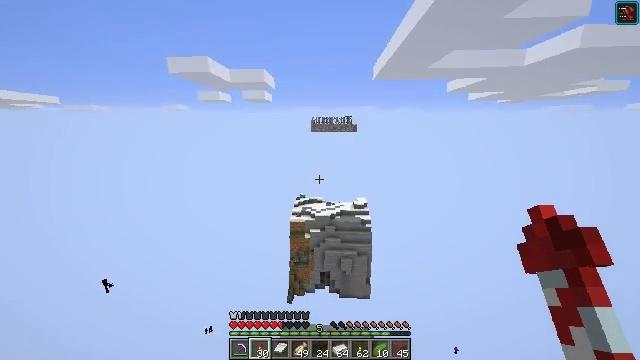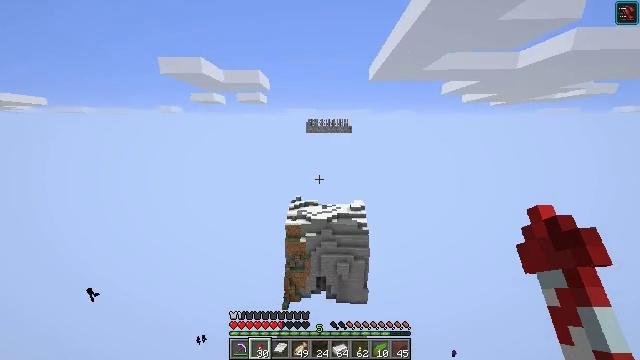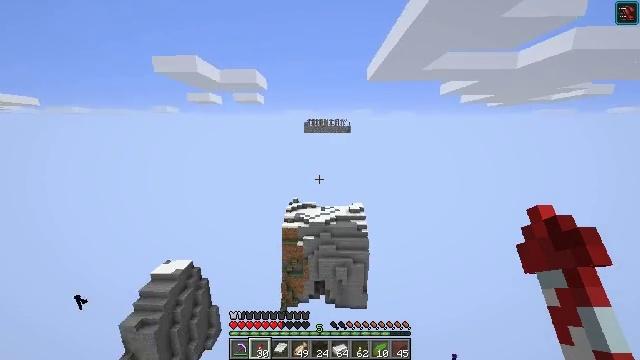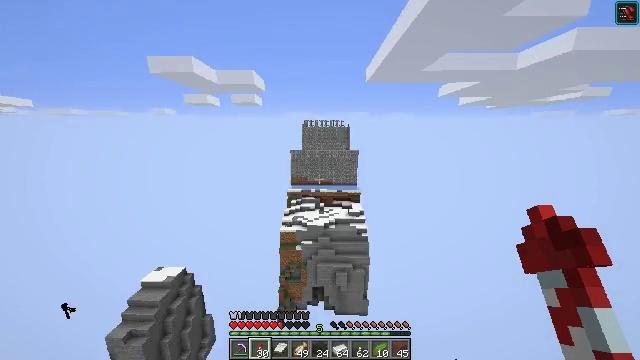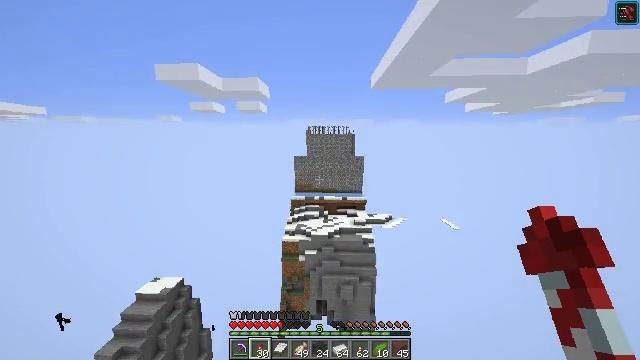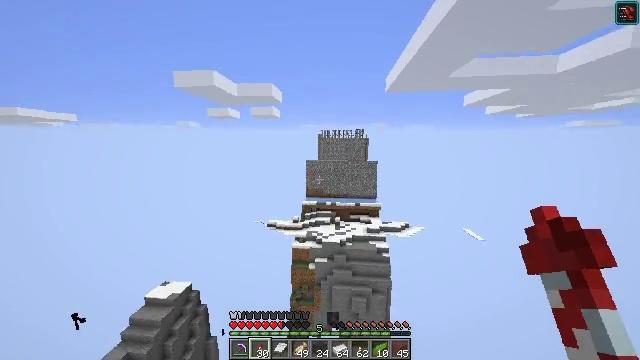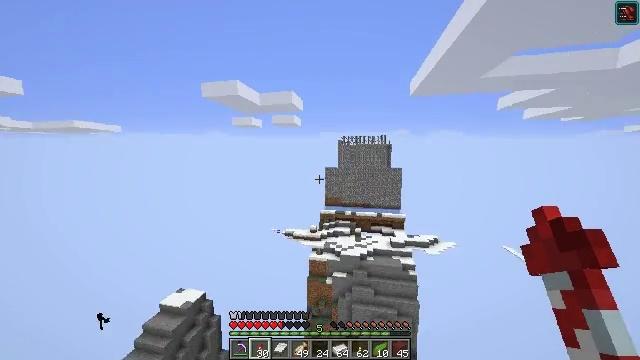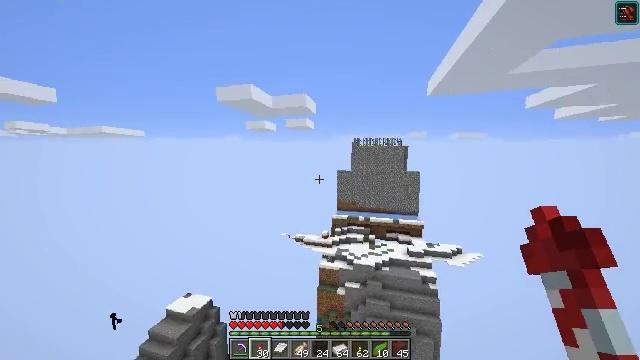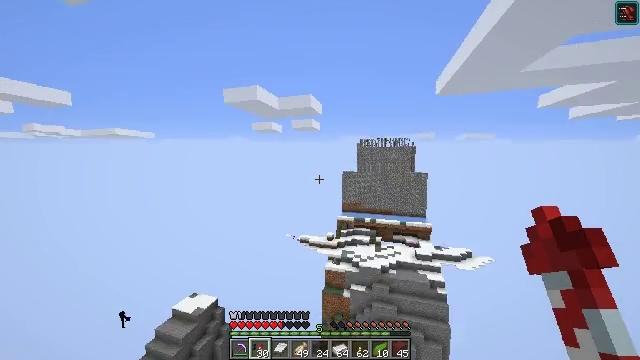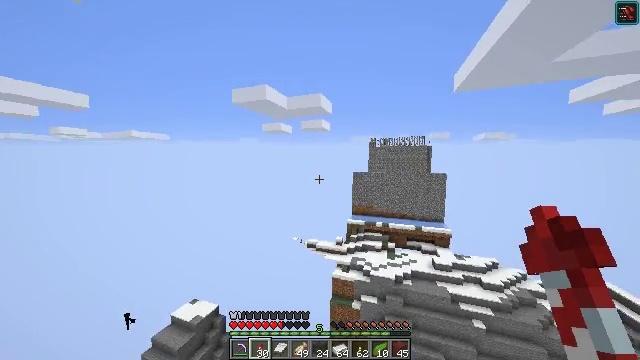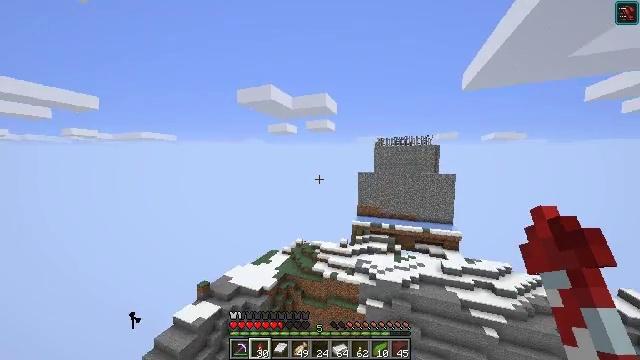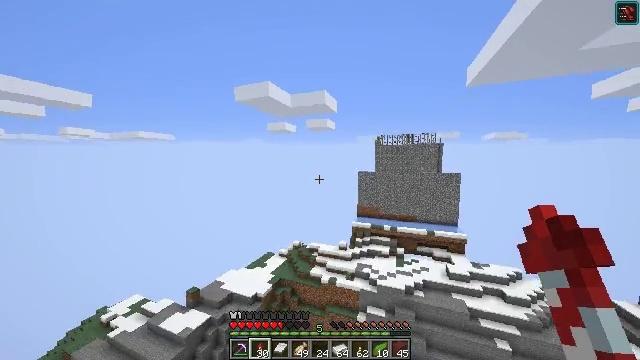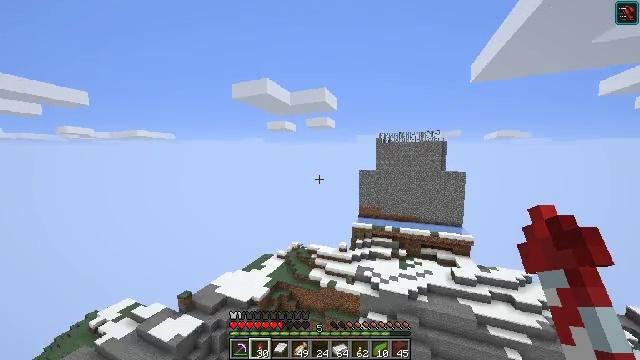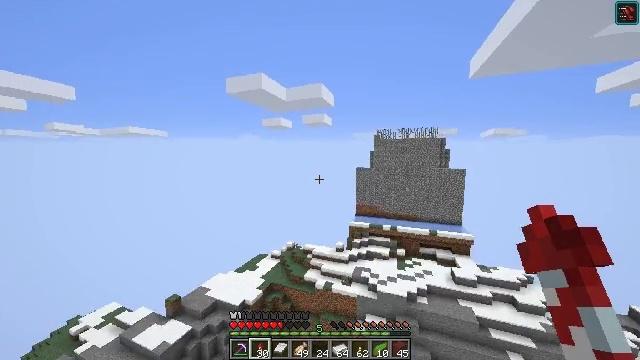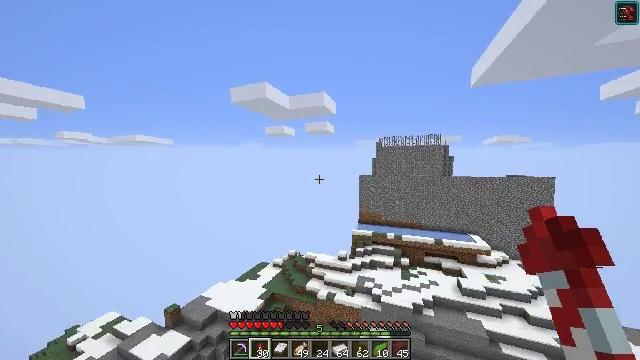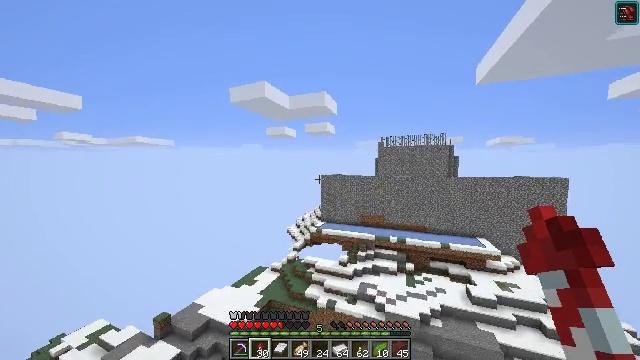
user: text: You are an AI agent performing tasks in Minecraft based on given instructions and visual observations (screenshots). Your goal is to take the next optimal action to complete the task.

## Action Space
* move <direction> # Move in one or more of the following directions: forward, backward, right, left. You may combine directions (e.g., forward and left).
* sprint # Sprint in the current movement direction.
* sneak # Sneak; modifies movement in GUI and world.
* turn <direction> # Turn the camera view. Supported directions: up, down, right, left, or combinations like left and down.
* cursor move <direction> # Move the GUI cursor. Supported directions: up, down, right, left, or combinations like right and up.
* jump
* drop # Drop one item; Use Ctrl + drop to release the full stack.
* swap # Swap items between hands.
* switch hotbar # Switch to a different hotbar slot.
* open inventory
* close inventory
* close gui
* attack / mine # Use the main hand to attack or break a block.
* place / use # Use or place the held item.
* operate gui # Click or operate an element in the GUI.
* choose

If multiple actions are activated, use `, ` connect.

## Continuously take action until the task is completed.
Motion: motion action
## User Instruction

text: Craft iron nugget in the crafting table.
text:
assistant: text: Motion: turn right
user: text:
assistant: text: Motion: no_op
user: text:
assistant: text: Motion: no_op
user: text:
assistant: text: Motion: turn left and up
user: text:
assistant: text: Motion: turn left and up
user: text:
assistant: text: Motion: turn left and up
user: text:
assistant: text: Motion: turn left and up
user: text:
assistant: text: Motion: turn left
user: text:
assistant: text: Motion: turn left
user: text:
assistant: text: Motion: turn left
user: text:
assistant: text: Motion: no_op
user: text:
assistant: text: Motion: no_op
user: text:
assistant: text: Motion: no_op
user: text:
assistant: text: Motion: turn up
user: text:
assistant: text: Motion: no_op
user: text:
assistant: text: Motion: no_op
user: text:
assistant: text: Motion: turn right
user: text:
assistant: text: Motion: turn down
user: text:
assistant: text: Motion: turn down
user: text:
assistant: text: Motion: no_op
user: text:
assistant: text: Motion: turn left
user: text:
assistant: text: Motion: turn left
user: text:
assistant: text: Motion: turn left and up
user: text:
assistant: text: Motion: turn left and up
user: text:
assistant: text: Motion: turn left and up
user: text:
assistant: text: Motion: turn left
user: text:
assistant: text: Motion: turn left
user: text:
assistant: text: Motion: no_op
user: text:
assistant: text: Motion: no_op
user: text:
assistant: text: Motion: no_op